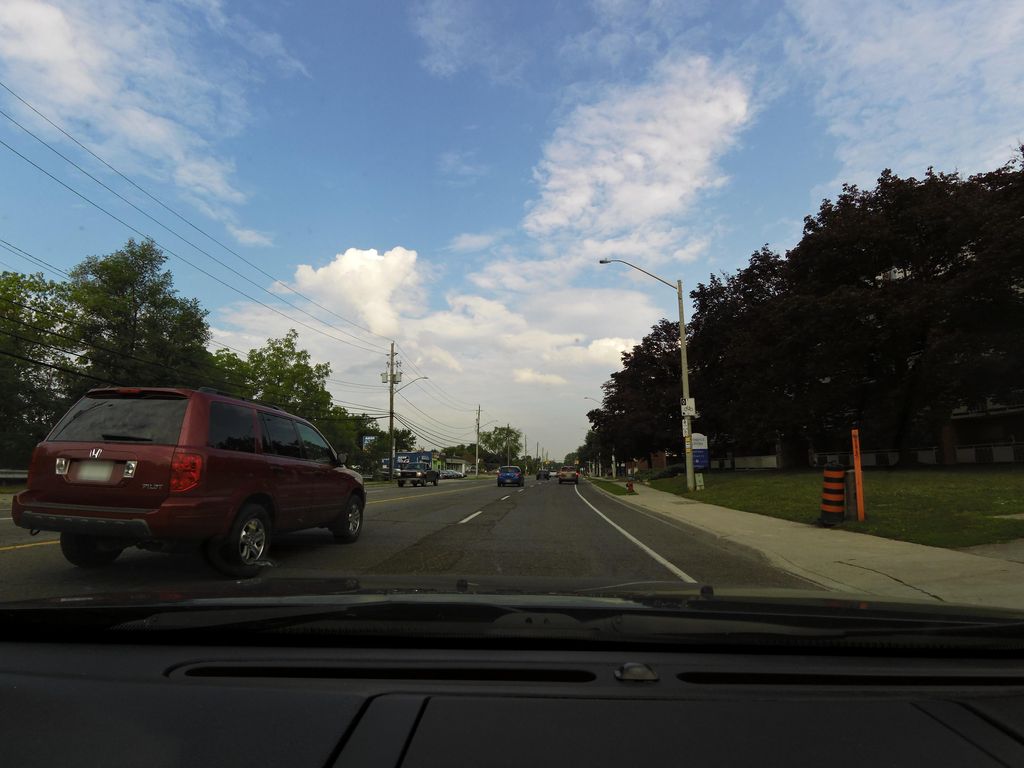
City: hamilton